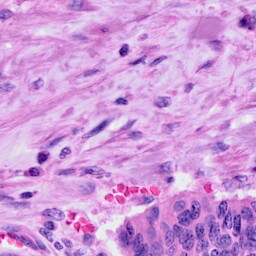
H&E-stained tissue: Cervix